Question: In this postgressql function i created a array by spliting a string. Now i want loop on this array and do some processing on it.
Function:
'''
CREATE OR REPLACE FUNCTION getAllFoo() RETURNS character varying as
$BODY$
DECLARE
arr_split_data text[];
counter character varying;
begin
counter := ''; -- Init value
-- split data. Add in array
select into arr_split_data regexp_split_to_array('a,b,c,d,e,f',',');
FOR r IN arr_split_data -- error
LOOP
counter := arr_split_data[r] || '_' || counter; -- do some processing
END LOOP;
return counter;
END
$BODY$
LANGUAGE 'plpgsql';
'''
But I am getting this error

when I execute this function. Is my syntax for loop is wrong?
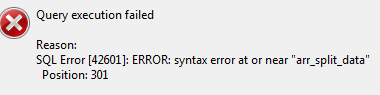
Answer: '''
CREATE OR REPLACE FUNCTION getAllFoo() RETURNS character varying as
$BODY$
DECLARE
r character varying;
arr_split_data text[];
counter character varying;
begin
counter := ''; -- Init value
-- split data. Add in array
select into arr_split_data regexp_split_to_array('a,b,c,d,e,f',',');
FOREACH r IN array arr_split_data LOOP
counter := counter || '_' || r; -- do some processing
END LOOP;
return counter;
END
$BODY$
LANGUAGE 'plpgsql';
'''